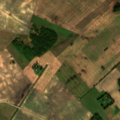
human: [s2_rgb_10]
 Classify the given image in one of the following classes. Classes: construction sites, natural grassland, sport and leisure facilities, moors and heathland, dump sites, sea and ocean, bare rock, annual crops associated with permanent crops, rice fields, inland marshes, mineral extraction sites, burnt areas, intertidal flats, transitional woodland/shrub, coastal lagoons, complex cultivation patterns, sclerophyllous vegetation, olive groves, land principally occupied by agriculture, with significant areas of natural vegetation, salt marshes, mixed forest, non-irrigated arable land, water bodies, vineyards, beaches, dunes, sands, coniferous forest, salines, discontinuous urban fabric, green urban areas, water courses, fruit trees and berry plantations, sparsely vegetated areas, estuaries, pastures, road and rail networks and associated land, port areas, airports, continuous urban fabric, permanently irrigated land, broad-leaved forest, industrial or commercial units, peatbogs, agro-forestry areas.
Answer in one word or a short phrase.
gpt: non-irrigated arable land, complex cultivation patterns